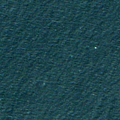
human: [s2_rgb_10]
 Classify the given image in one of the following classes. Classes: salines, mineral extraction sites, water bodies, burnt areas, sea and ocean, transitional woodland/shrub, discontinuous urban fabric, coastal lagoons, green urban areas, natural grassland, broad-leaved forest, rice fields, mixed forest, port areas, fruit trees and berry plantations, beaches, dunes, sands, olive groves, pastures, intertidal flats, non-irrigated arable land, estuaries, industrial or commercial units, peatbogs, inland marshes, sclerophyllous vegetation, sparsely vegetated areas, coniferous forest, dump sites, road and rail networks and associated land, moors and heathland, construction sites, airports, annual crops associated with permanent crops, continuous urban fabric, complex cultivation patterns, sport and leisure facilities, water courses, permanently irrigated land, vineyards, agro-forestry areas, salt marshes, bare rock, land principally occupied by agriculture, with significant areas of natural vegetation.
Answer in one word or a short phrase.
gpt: sea and ocean